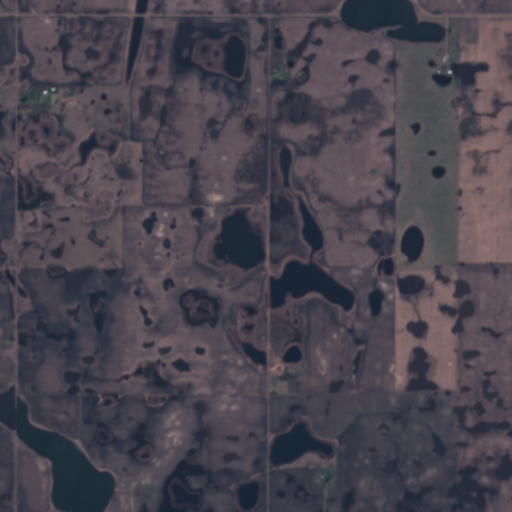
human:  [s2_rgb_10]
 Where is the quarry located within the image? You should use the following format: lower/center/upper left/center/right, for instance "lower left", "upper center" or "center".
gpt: The quarry is located in the lower right of the image.
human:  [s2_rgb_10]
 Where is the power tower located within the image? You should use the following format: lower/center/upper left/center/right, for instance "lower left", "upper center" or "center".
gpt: There is no power tower in the image.